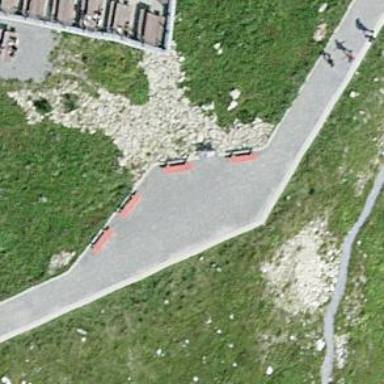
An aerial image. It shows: Bench.